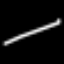
Label: line